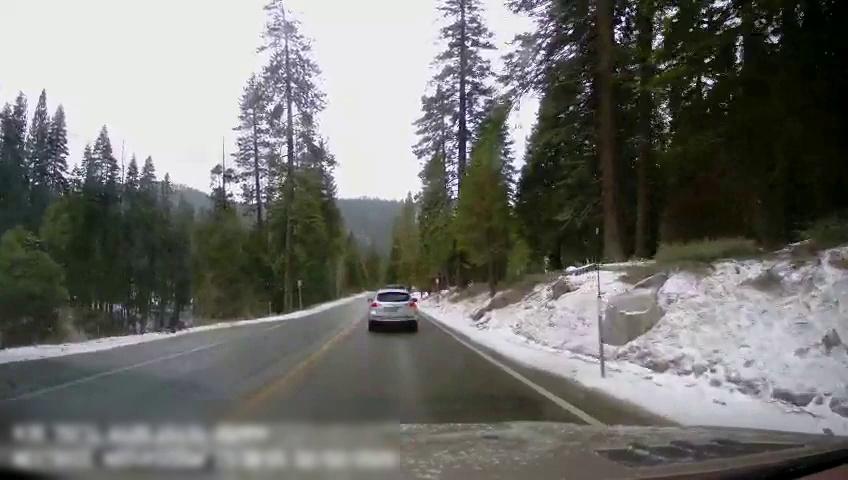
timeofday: Day
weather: Snowy
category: Drivable Space
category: Vehicles | Truck
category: Vehicles | SUV
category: Lanes | Current Lane
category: Lanes | Opposite Lane
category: Lanes | Current Lane
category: Lanes | Opposite Lane